Question: I am trying to create a row with 3 columns each 'col-sm-4'. As per a 12 column grid, this should fill up the entire width of the screen. For some reason a tiny portion on the edge is left out (please see image below). The same does not happen on any other columns on the site.

Here is code:
'''
<!-- Social -->
<div class="container">
<div class="social row">
<div class="twitter col-sm-4">
<p><i class="icon-twitter icon-3x"></i></p>
</div>
<div class="youtube col-sm-4">
<p><i class="icon-youtube icon-3x"></i></p>
</div>
<div class="facebook col-sm-4">
<p><i class="icon-facebook icon-3x"></i></p>
</div>
</div>
</div>
'''
And the CSS
'''
/***************
social
***************/
.social p{
padding-top: 10%;
padding-bottom: 5%;
text-align: center;
color: #FFFFFF;
}
.twitter {
background-color: #3C92CF;
box-shadow: 0 0 10px rgba(10, 10, 10, 0.2);
z-index: 3;
padding-bottom: 1%;
}
.youtube {
background-color: #B1243B;
box-shadow: 0 0 10px rgba(10, 10, 10, 0.2);
z-index: 3;
padding-bottom: 1%
}
.facebook {
background-color: #39579A;
box-shadow: 0 0 10px rgba(10, 10, 10, 0.2);
z-index: 3;
padding-bottom: 1%;
}
'''
Thank you!
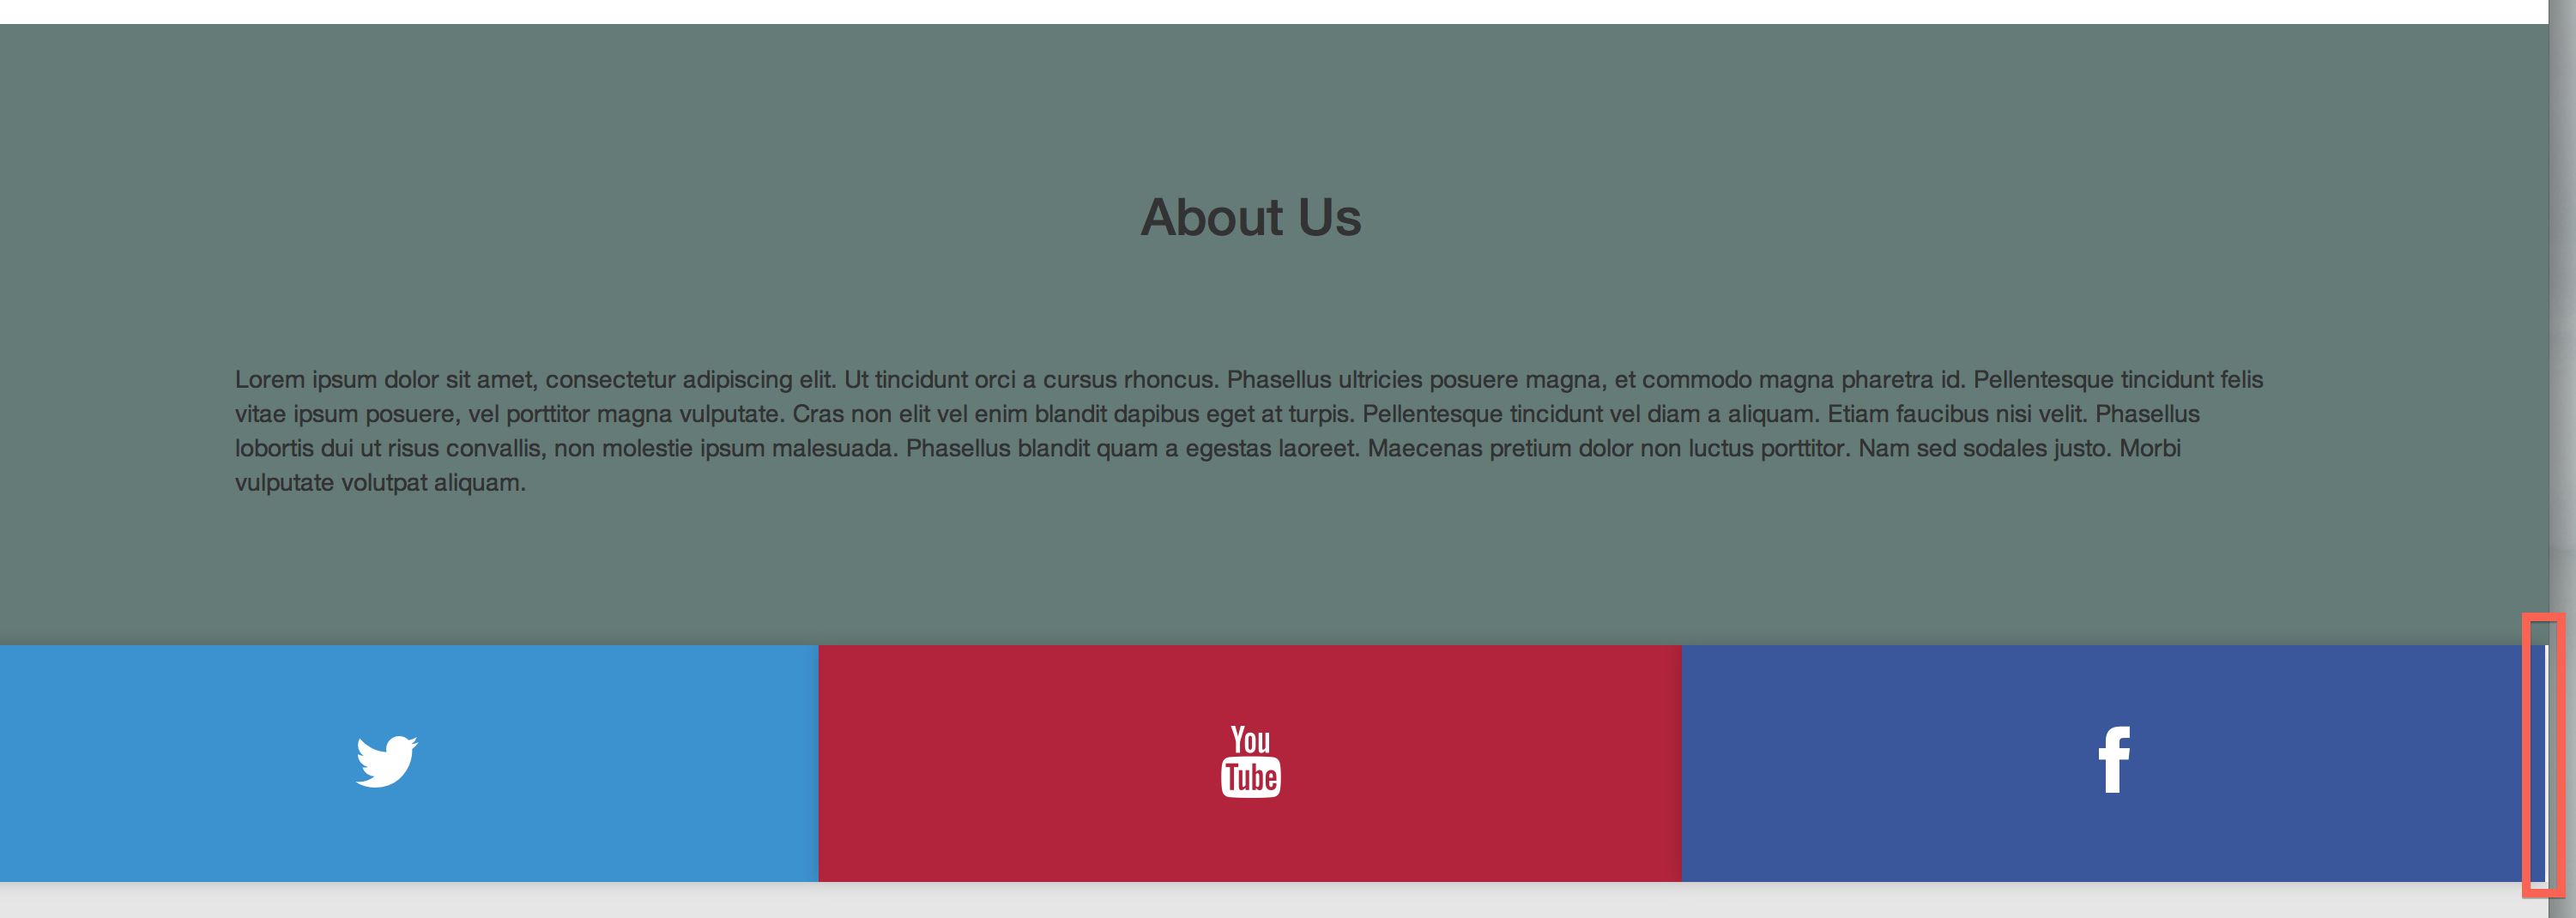
Answer: It looks like a rounding error. Your container width is not divisible by three, so there is two pixels left. Since CSS doesn't work on a subpixel level, I would suggest to mask it with the background color:
'''
.social {
background-color: #39579A; /* same as the last column color */
}
'''